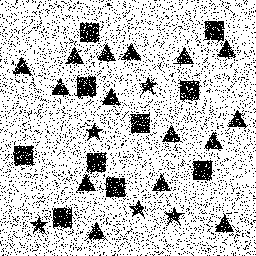
Squares: 10
Triangles: 15
Stars: 5
Total shapes: 30